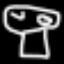
Label: mushroom